Question: I am having trouble trying to find something I know that does exist. In some forms your can clear your textbox by clicking on a 'cross'. It looks like this
I am looking for a JQuery plugin that can add that to a textbox for me. Any help is appreciated.
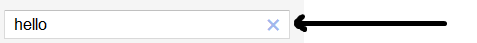
Answer: Hows this for an option:
<URL>
So basically i've enclosed the input and 'img' inside a 'span', which will act as the parent.
I've improved my answer - <URL>
Still does the same thing except now you dont have to hard code it, jQuery will do it.